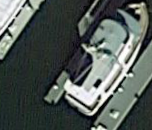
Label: Civil_yacht